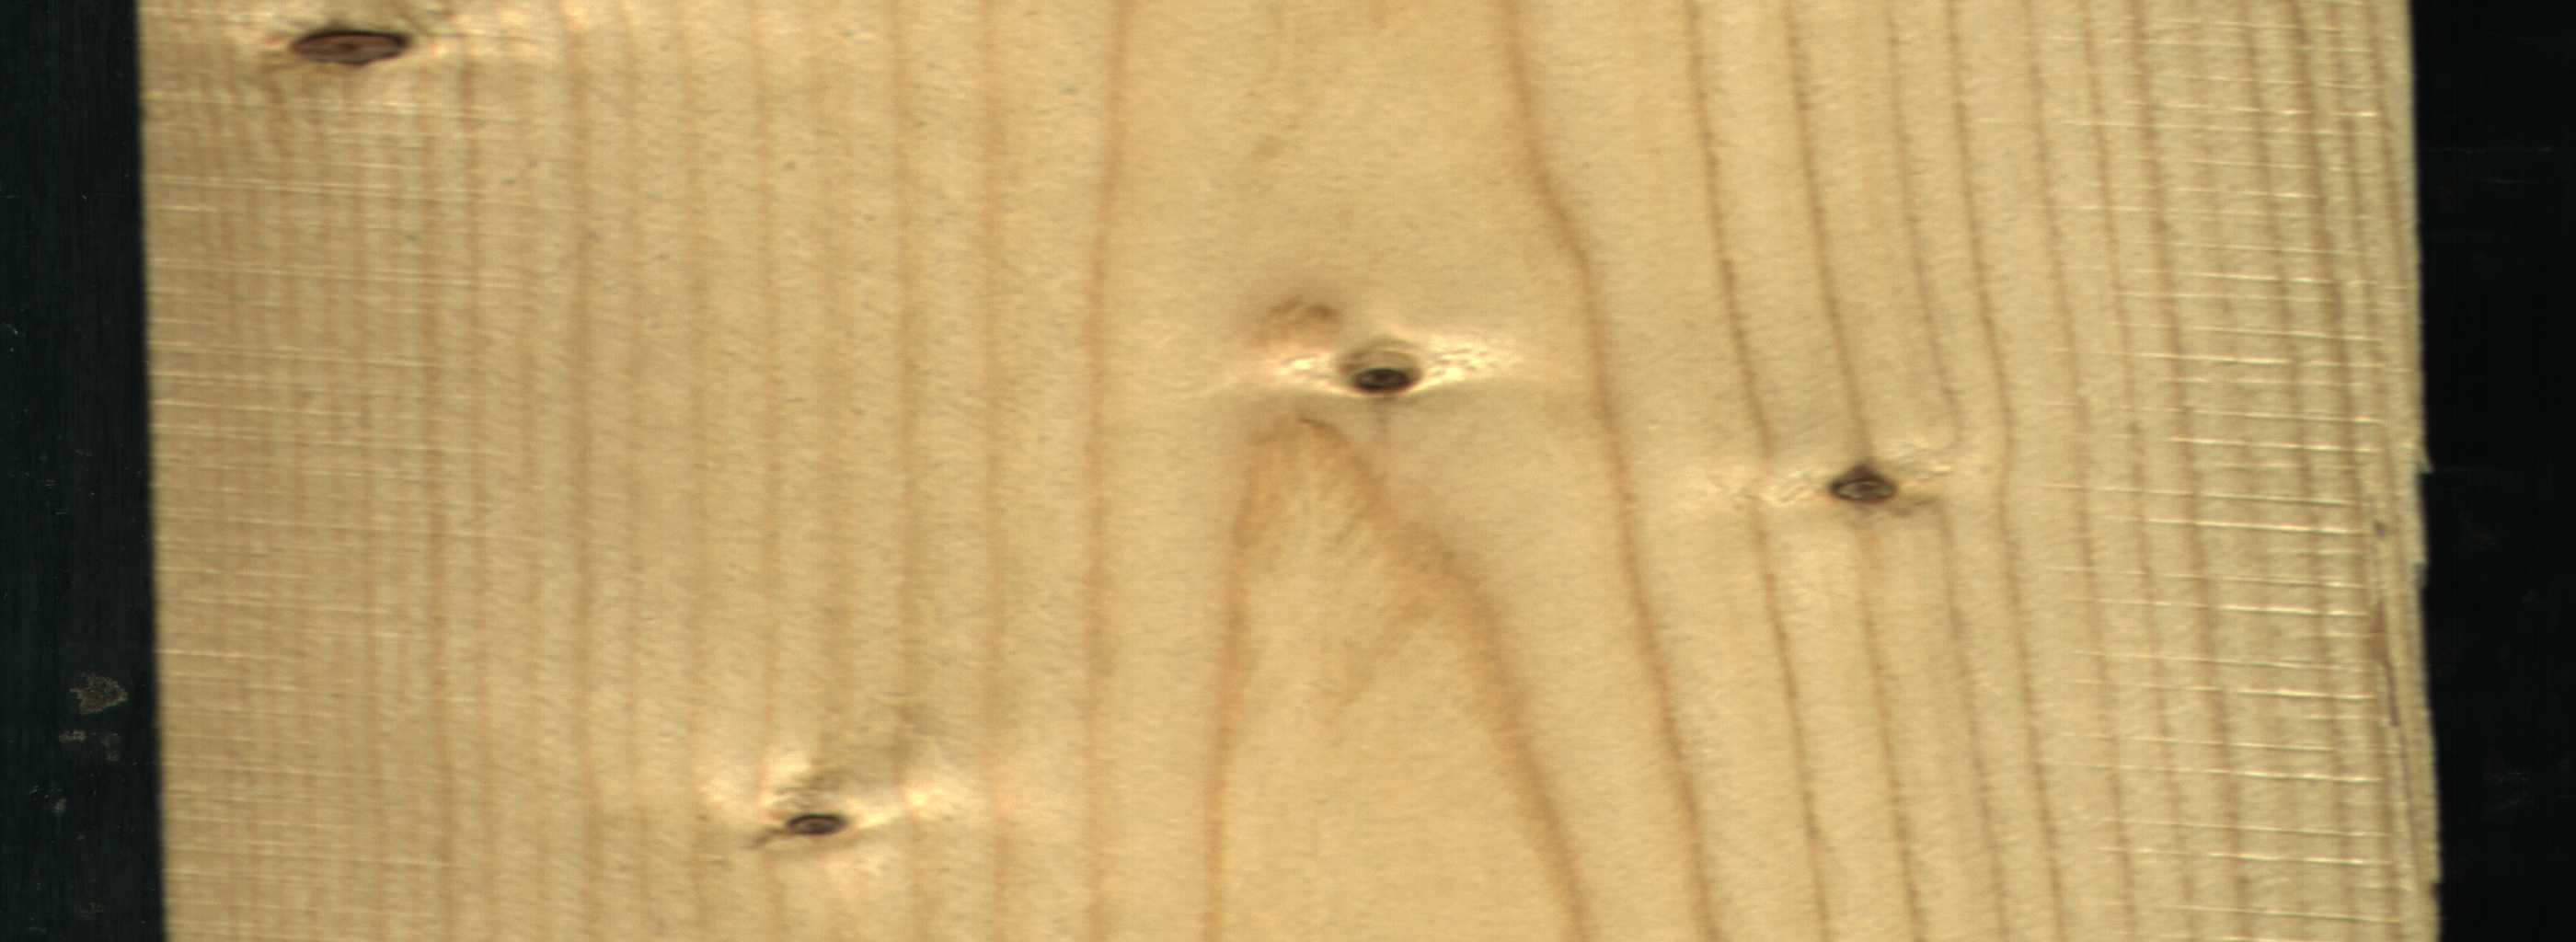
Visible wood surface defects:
Dead_Knot
Dead_Knot
Live_Knot
Live_Knot